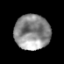
Tissue: prostate
Cell type: T cells
Senescence score: 0.3377
Nuclear area (px): 1215
Mean DAPI intensity: 142.127